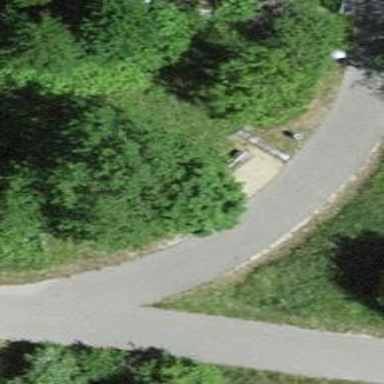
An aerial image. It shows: Bench for seating.